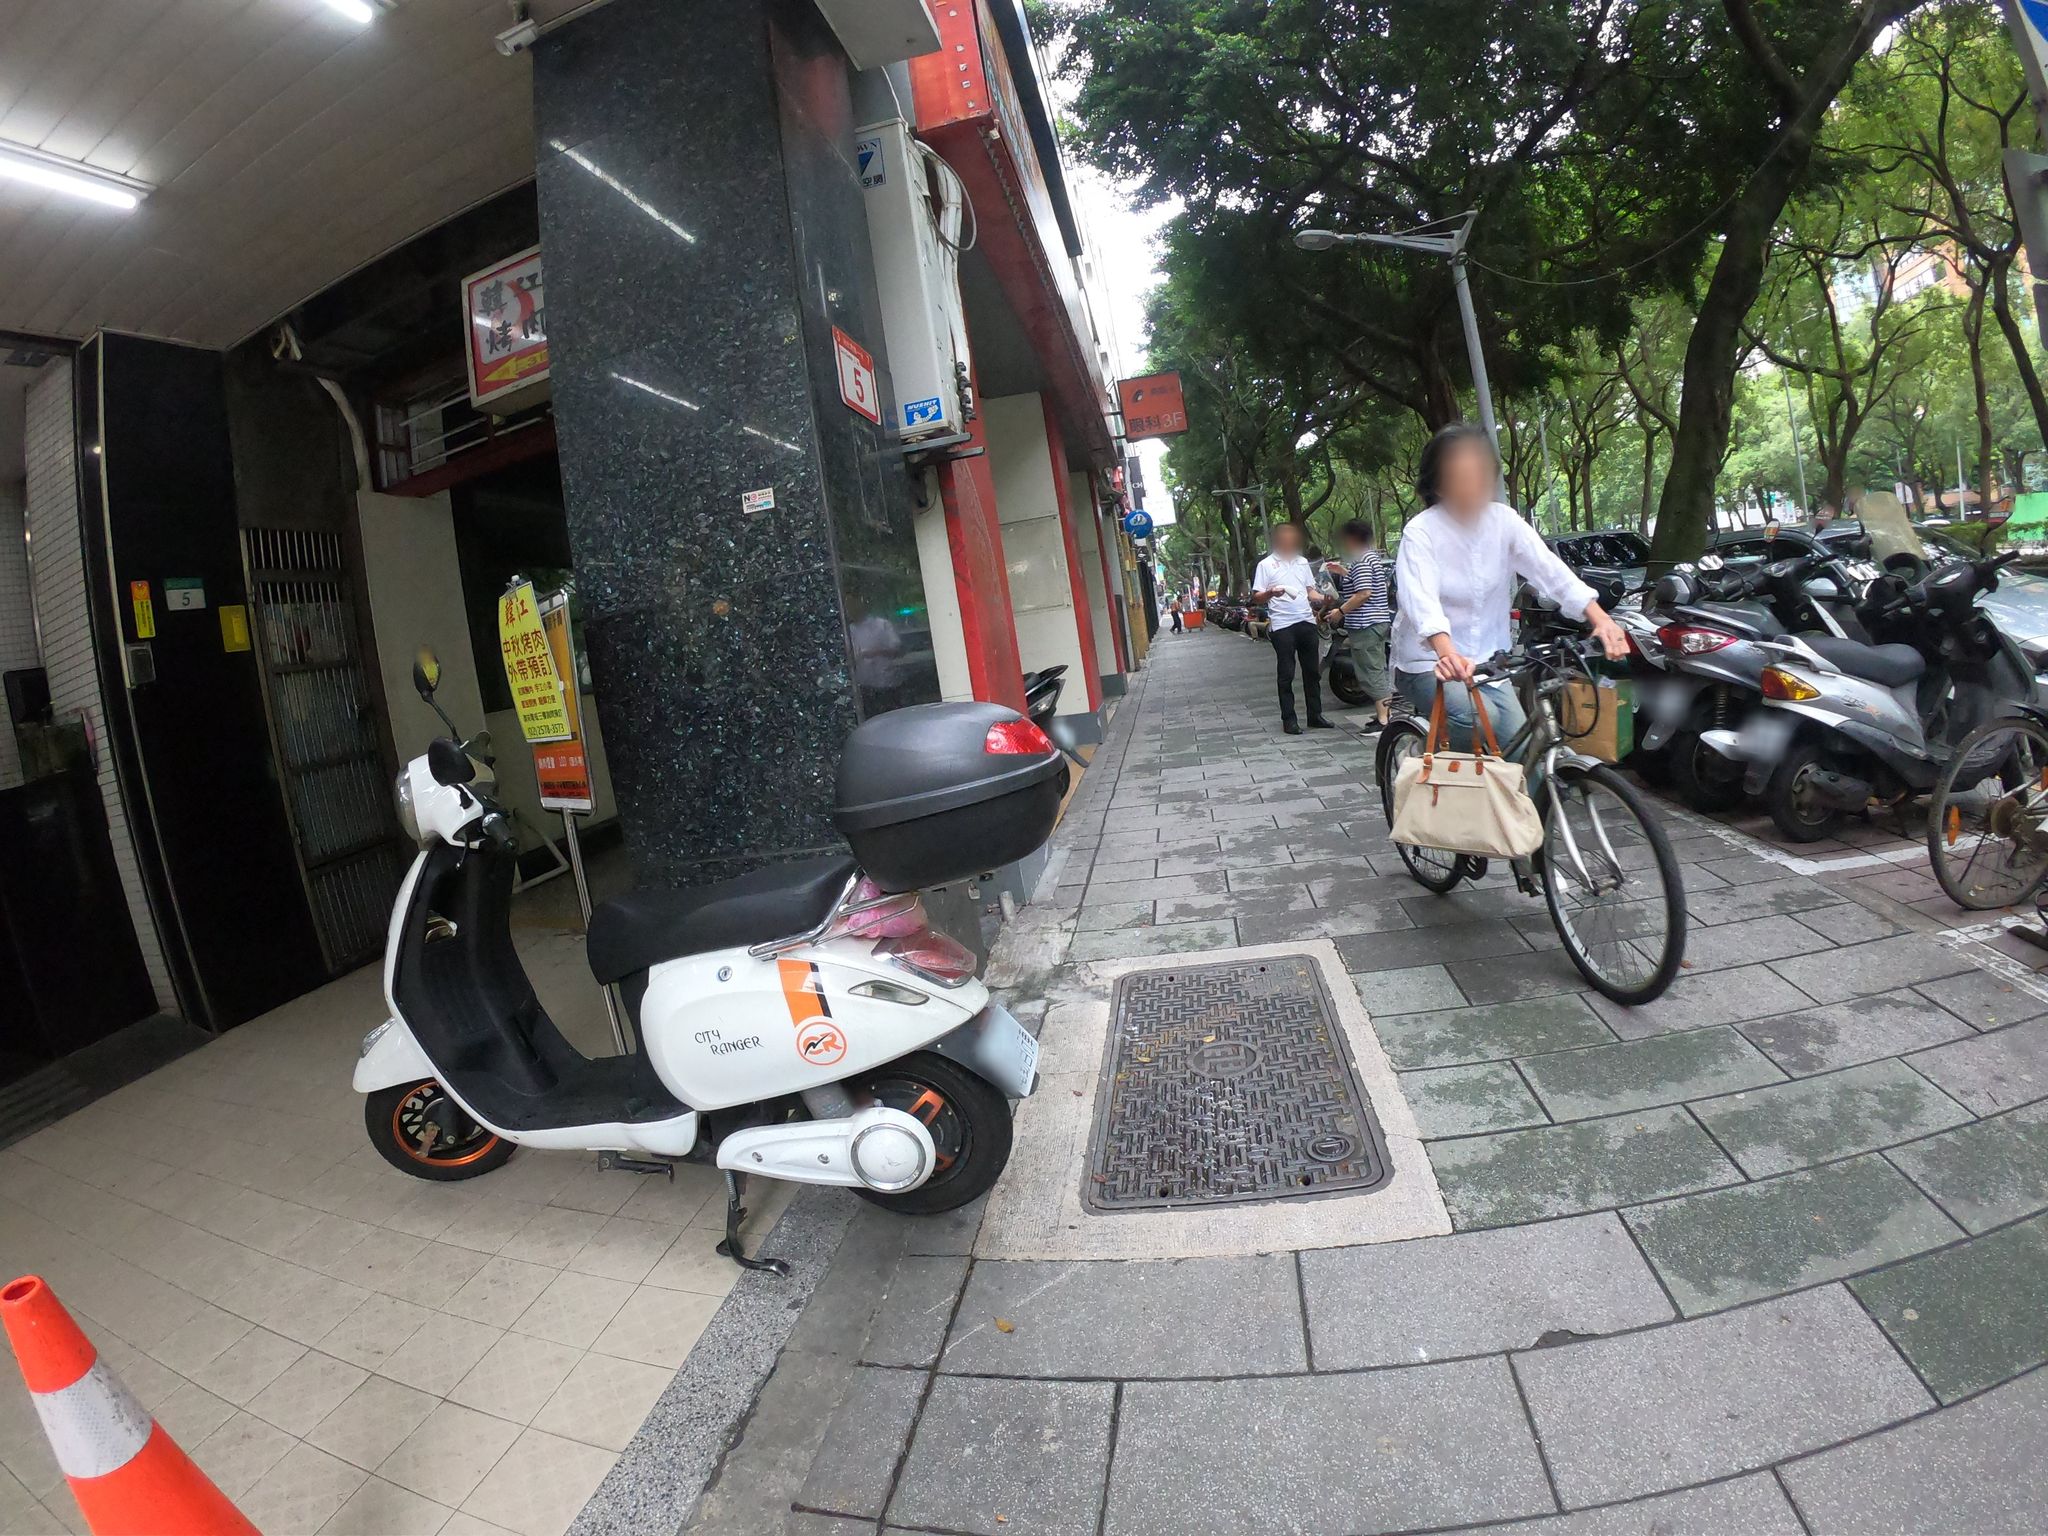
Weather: clear
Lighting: day
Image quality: good
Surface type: walking surface
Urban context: urban centre
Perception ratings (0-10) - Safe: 7.71, Lively: 8.66, Beautiful: 2.29, Boring: 3.06, Depressing: 3.29, Wealthy: 5.94